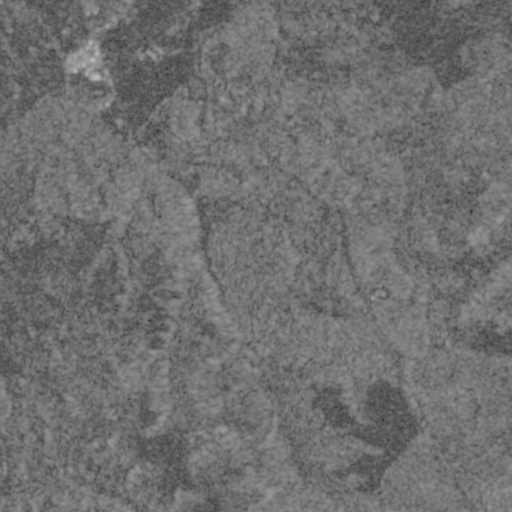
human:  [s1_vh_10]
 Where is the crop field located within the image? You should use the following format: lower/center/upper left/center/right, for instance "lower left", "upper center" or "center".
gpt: The crop field is located in the upper left of the image.
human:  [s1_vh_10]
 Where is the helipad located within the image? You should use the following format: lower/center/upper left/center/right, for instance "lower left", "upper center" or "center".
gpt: The helipad is located in the center right of the image.
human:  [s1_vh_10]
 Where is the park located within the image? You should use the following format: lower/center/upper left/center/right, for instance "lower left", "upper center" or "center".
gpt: The park is located in the upper left of the image.
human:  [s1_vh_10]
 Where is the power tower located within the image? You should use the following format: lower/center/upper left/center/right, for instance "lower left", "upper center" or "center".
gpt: The power tower is located in the upper of the image.
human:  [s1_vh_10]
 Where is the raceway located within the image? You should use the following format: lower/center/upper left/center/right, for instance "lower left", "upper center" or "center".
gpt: The raceway is located in the center of the image.
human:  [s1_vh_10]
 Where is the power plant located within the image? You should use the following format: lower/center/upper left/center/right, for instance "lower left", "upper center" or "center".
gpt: There is no power plant in the image.

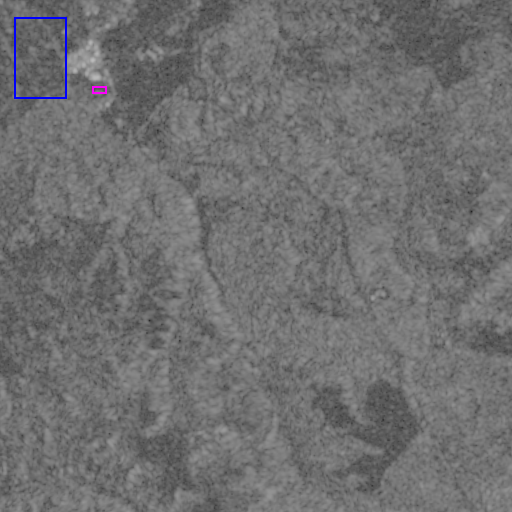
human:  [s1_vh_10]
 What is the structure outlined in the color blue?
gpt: The structure outlined in blue is a crop field.
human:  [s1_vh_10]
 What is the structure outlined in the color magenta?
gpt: The structure outlined in magenta is a park.
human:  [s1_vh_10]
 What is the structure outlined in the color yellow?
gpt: There is no yellow outline.